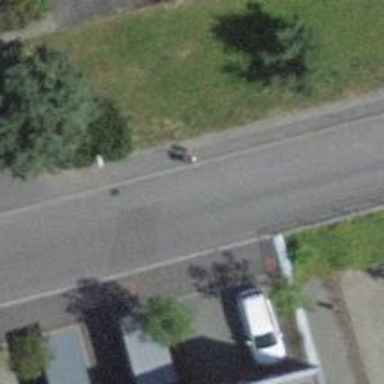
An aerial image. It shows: Kerb barrier.